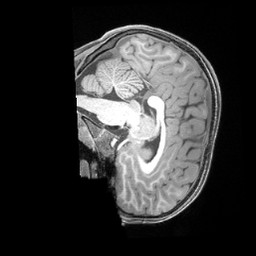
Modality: T1w
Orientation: sagittal
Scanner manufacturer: siemens
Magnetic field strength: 3 T
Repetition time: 2.4 s
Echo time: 0.00224 s